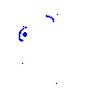
Particle: proton